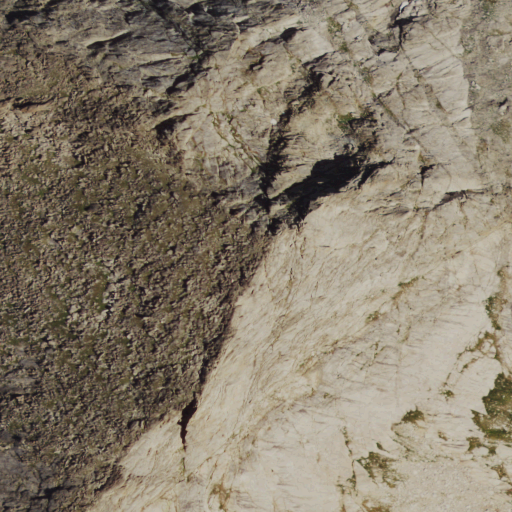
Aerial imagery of mountain in Wyoming named Haystack Mountain containing grassland, evergreen forest, and shrub